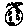
Label: moon